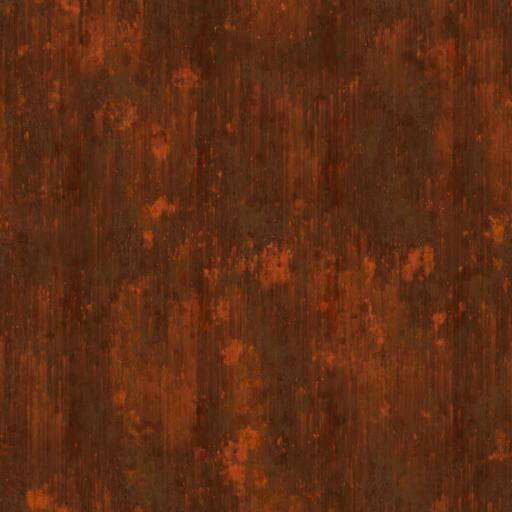
Tags: brown industrial old rust rusted rusty